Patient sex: M
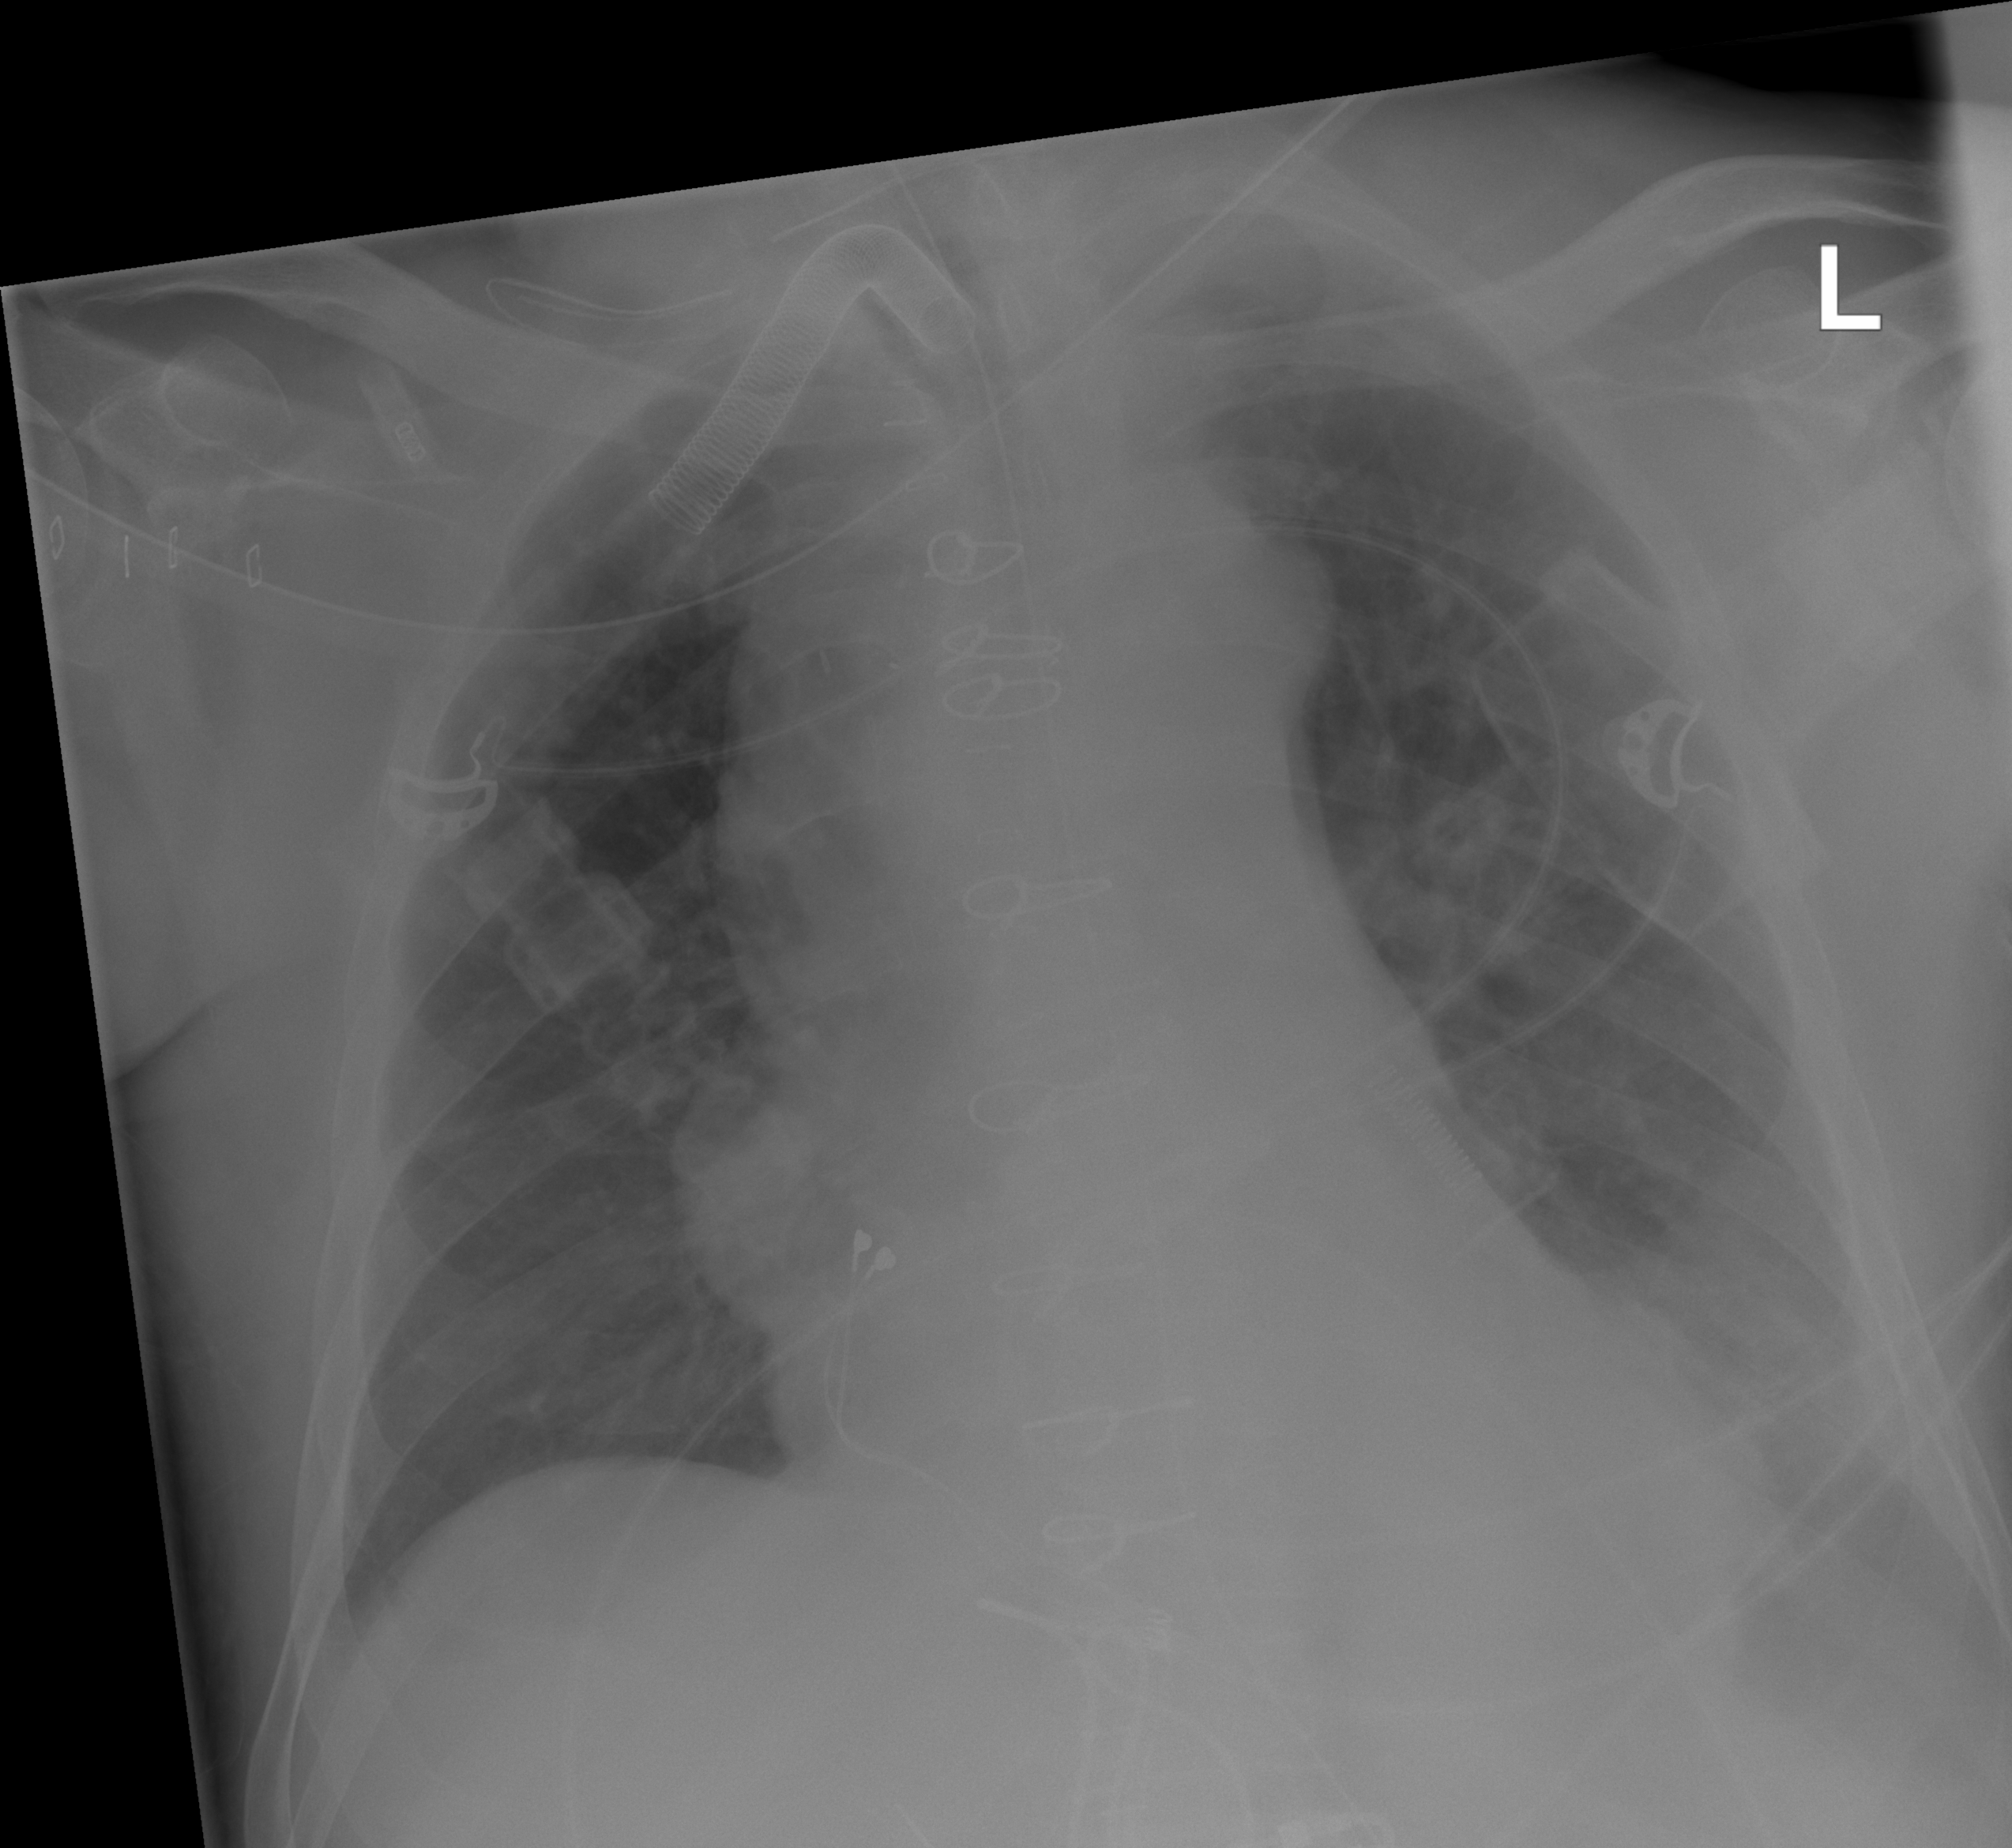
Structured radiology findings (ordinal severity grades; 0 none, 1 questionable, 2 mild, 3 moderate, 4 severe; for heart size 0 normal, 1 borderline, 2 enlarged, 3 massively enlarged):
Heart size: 2
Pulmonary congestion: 2
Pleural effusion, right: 0
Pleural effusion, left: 2
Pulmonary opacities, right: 0
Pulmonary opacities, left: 0
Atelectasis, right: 0
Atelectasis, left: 2